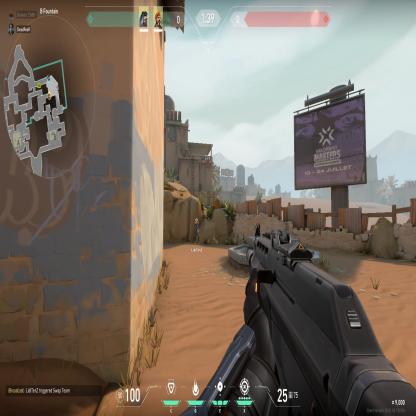
Label: teammate